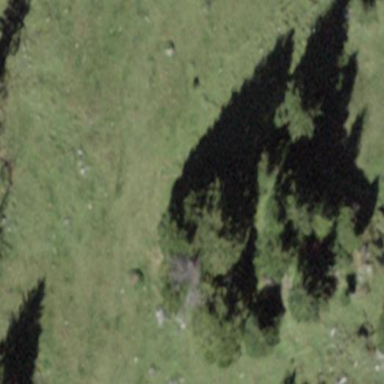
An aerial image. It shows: Forest area.